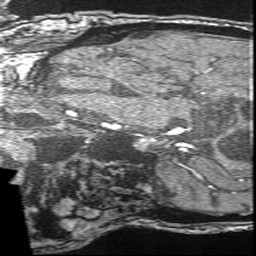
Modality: angio
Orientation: sagittal
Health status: ill
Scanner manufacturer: siemens
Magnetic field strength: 3 T
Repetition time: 0.021 s
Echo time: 0.00343 s